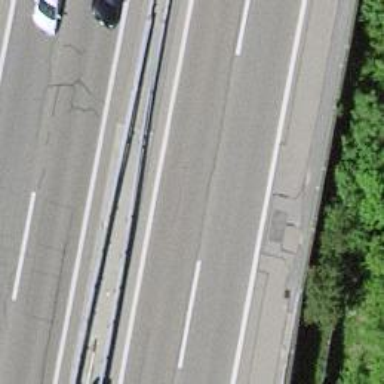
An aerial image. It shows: Motorway bridge with asphalt surface.